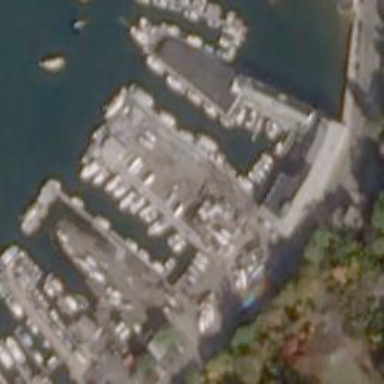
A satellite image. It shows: Man-made pier.